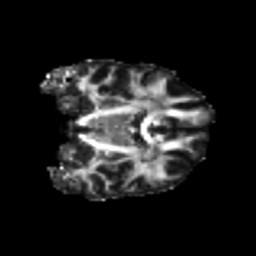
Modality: FA
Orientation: coronal
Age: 24
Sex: female
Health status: healthy
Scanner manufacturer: philips
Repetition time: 7.388 s
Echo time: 0.08599 s